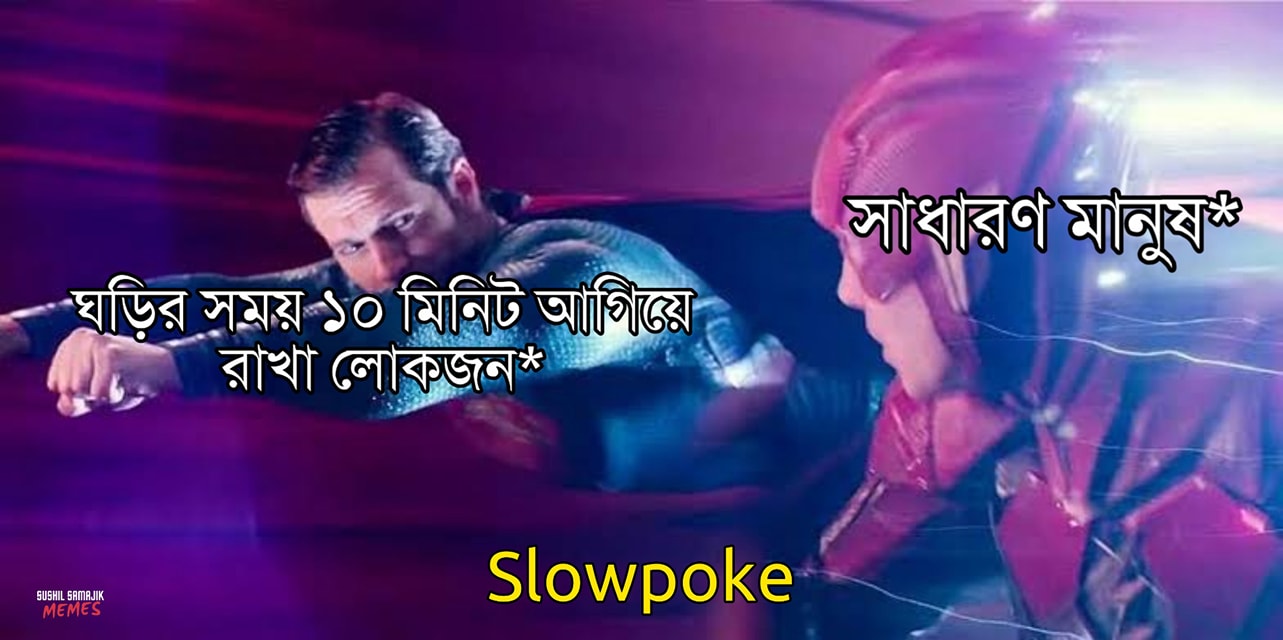
Caption: ঘড়ির সময় ১০ মিনিট আগিয়ে রাখা লোকজন*    সাধারণ মানুষ*     Slowpoke
Label: non-hate